Question: I have not done this in my life, but is it possible to extract any number of points from a given slope/graph with Gnu R? Do be more precise, can I tell Gnu R to give me 400 points alongside the given data (is it not called interpolation even)? Imagine you have the following data:
'''
dput(df1)
structure(list(census = structure(c(-281037, -253644, -244513,
-231730, -228077, -217120, -209815, -207989, -191553, -180596,
-171465, -129462, -98416, -90381, -80154, -71388, -61892, -33768,
4582, 11887, 15540), class = "Date"), pop_hist = c(0, 30, 1000,
2000, 3000, 4100, 3900, 4100, 3900, 4000, 4100, 4000, 4030, 4080,
2000, 1500, 1050, 111, 1936, 3791, 5167)), .Names = c("census",
"pop_hist"), row.names = c(NA, -21L), class = "data.frame")
'''
and the graphical output
I have this command from the 'library(pracma)':
'''
interp1(x=as.numeric(census),y=as.numeric(pop_hist),xi=as.numeric(census),method="nearest")
'''
But how can I tell R to give me around 400 points?
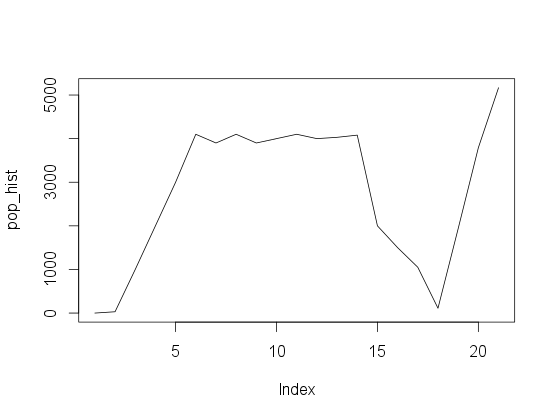
Answer: The answer is, thank you :
'''
library(ggplot2)
test <- approx(x=as.numeric(census),y=as.numeric(pop_hist),n=474,method="linear")
ggplot(test,aes(y=y,x=x)) + geom_line()
'''